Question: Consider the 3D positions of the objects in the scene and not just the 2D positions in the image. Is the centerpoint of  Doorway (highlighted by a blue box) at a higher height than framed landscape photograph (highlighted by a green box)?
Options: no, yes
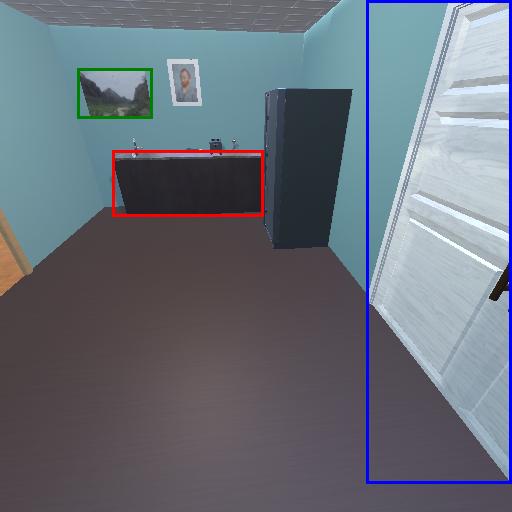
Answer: no